Aerial crown-view tile of a tropical tree (Barro Colorado Island, Panama), acquired 20240611:
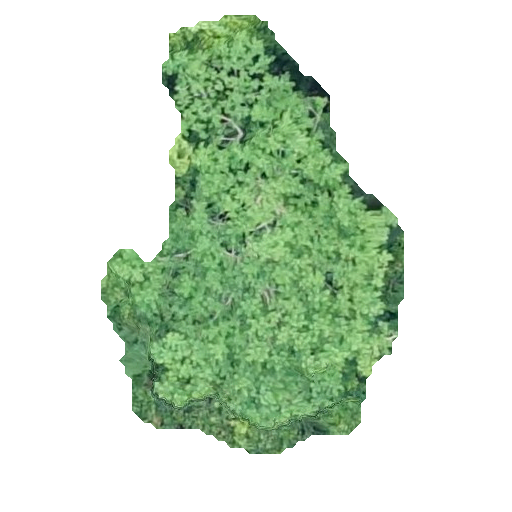
Species: Zanthoxylum ekmanii
GBIF accepted scientific name: Zanthoxylum ekmanii
Crown area: 135.783 m²